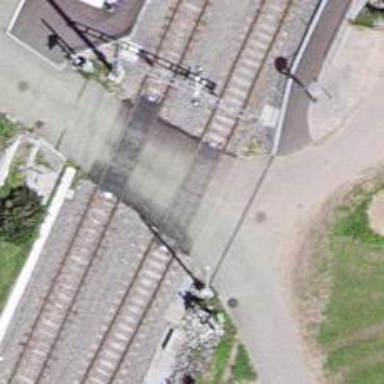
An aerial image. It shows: Level crossing at the railway with full barrier.